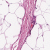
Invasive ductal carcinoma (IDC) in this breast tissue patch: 0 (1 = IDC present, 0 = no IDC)